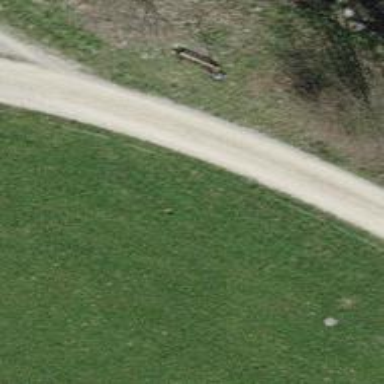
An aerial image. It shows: Gravel track.